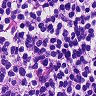
Metastatic tissue present: no